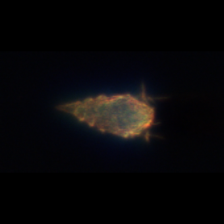
Taxon: Ciliates
Group: Other